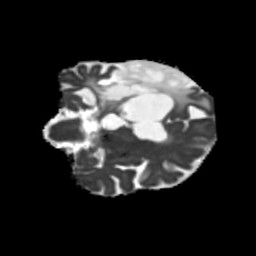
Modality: MD
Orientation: coronal
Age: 71
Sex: female
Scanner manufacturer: siemens
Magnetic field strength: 3 T
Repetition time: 5.25 s
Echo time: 0.08 s